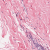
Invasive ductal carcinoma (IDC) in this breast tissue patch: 0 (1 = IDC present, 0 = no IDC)